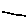
Label: line